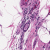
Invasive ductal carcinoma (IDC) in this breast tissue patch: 0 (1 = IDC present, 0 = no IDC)